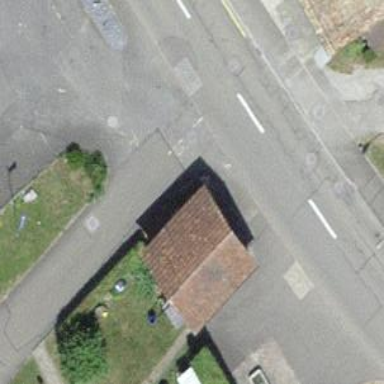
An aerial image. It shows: Shed building.